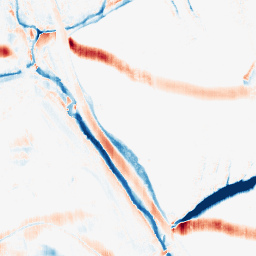
Category: morphological
Decomposition family: morphological_rect
Decomposition parameters: operation: average
width: 5
height: 20
Upsampling method: quintic
Upsampling parameters: scale: 4
Upsampling scale: 4